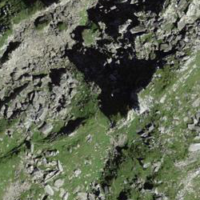
EUNIS habitat code: 31
Species observed at this site:
Doronicum grandiflorum